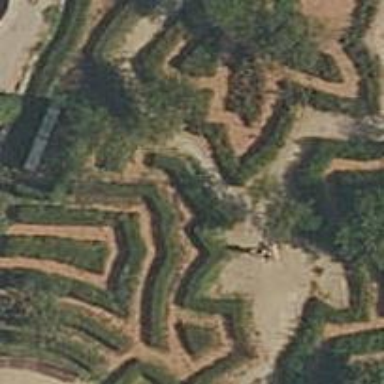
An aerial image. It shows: Hedge acting as barrier.